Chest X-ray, PA view. Patient: 50 years old, sex M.
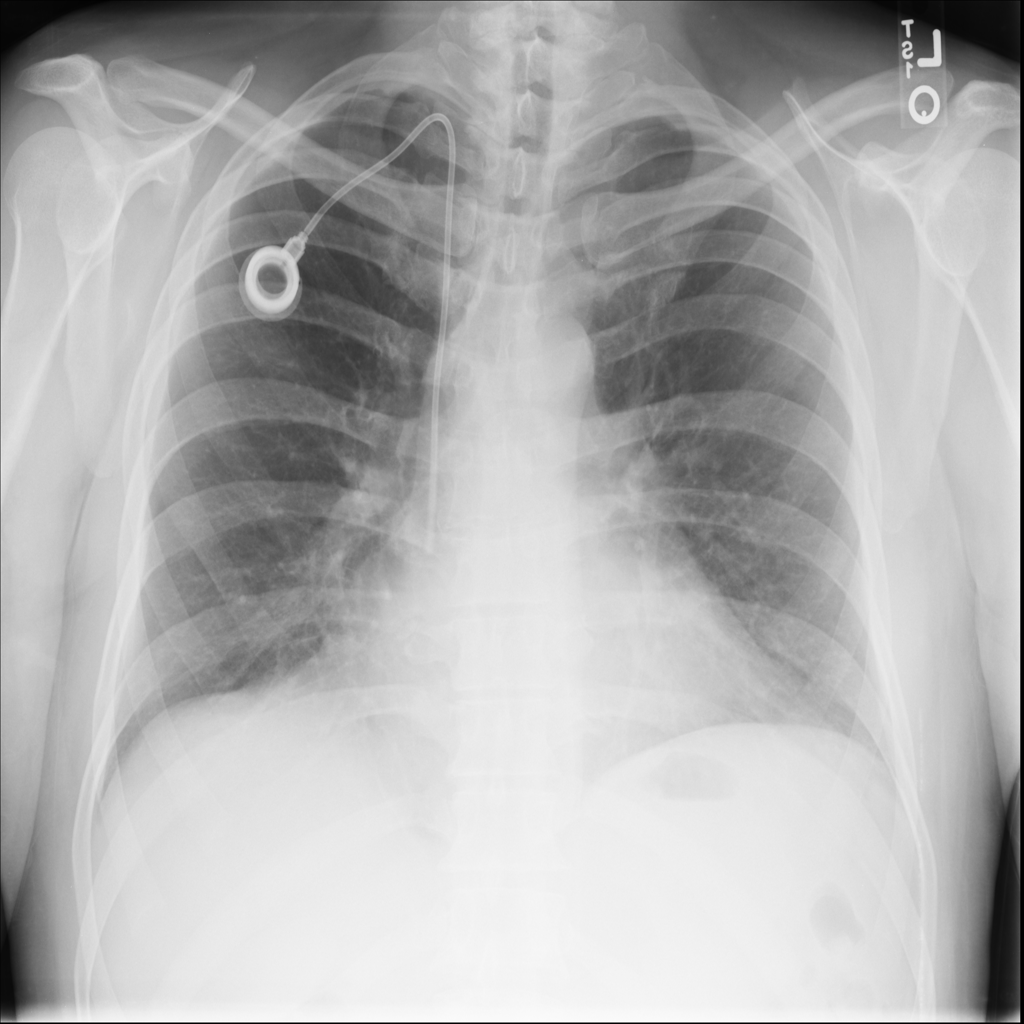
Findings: No Finding